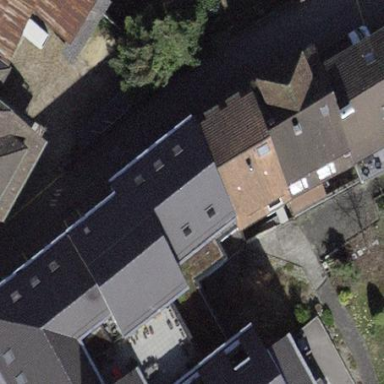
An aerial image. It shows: Building with tiled roof.